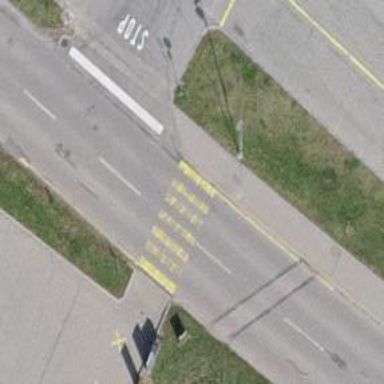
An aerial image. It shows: Marked crossing with zebra stripes on the road.